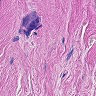
Metastatic tissue present: yes